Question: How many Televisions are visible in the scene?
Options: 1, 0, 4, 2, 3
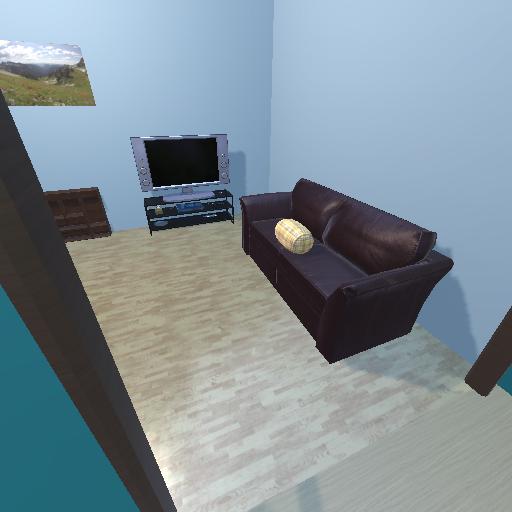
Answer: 1